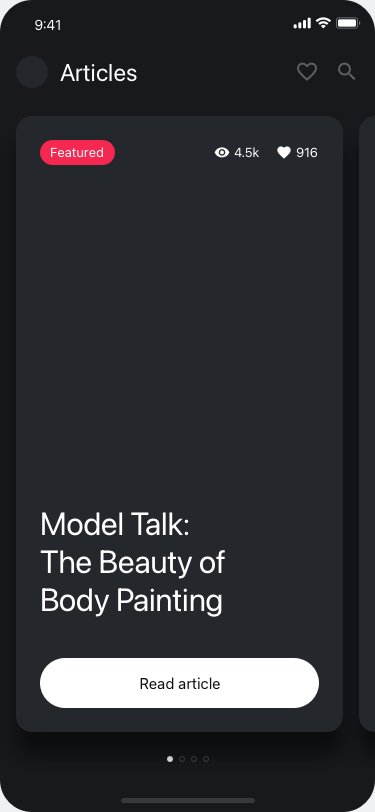
Text in this UI design:
Articles
Read article
Model Talk:
The Beauty of
Body Painting
Featured
4.5k
916